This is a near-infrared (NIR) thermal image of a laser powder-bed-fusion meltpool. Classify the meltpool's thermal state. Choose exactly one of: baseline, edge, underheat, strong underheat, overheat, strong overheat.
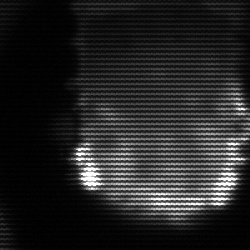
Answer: baseline